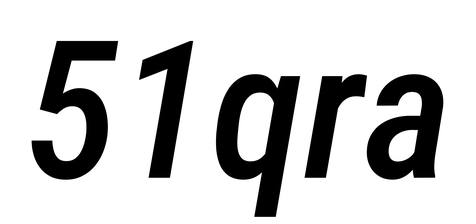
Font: Roboto-Italic_Condensed_Medium_Italic